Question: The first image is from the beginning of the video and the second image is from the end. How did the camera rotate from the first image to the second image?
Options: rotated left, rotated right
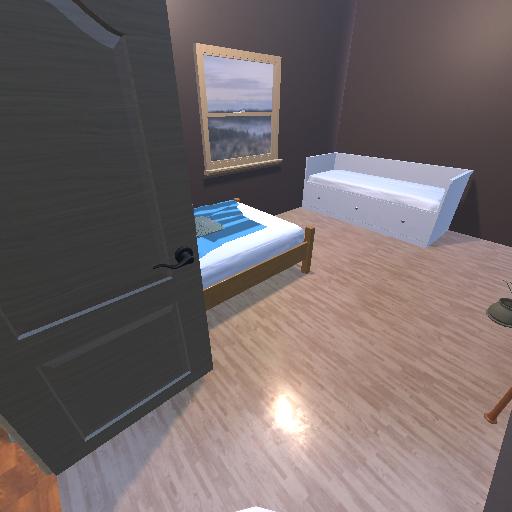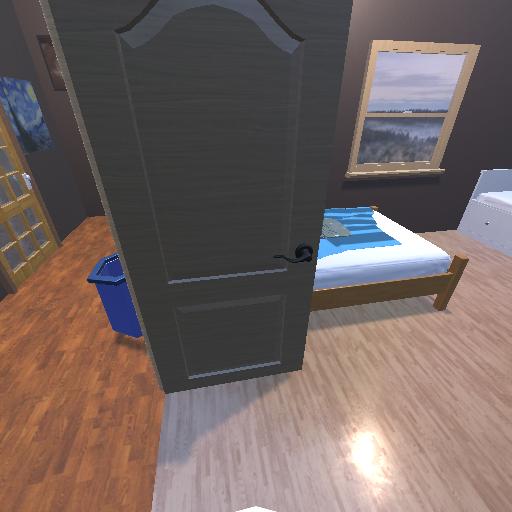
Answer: rotated left